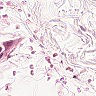
Metastatic tissue present: no